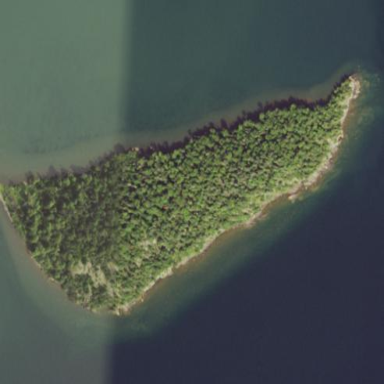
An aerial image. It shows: Islet covered with woodland.